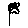
Label: flower